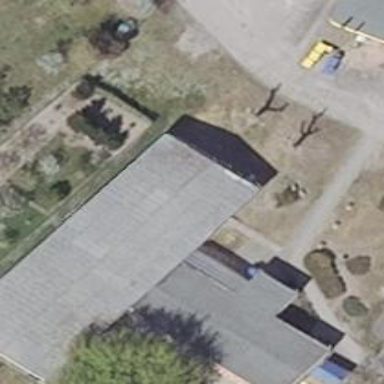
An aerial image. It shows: Kindergarten.